Field crop: maize
Growth stage: 1
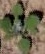
Species: chenopodium